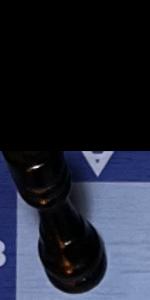
Label: Rook_Black